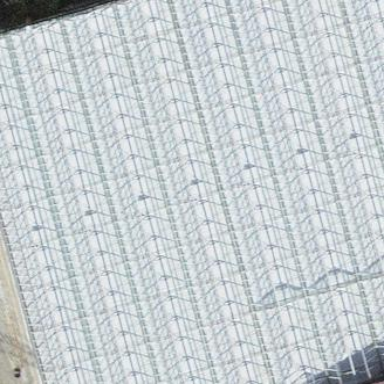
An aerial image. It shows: Greenhouse.